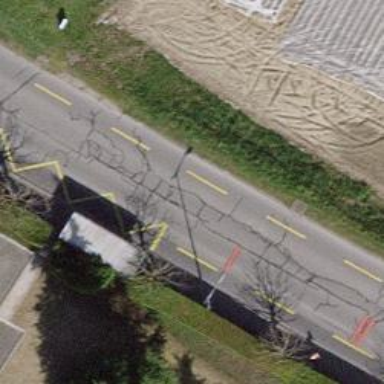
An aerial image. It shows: Bus stop with stop position for public transport.